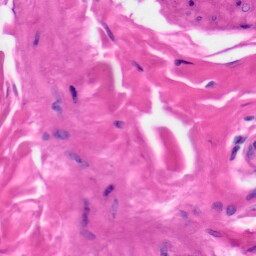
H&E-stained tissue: Skin